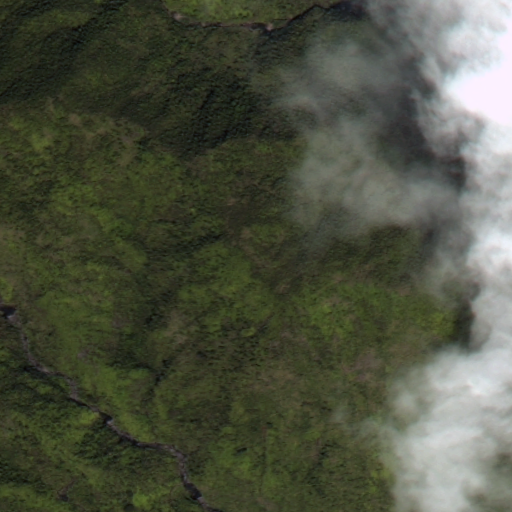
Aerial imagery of mountain in Hawaii named Pu‘ukue containing only unknown